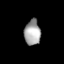
Tissue: lung
Cell type: Fibroblasts
Senescence score: 0.5723
Nuclear area (px): 400
Mean DAPI intensity: 165.04